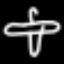
Label: airplane